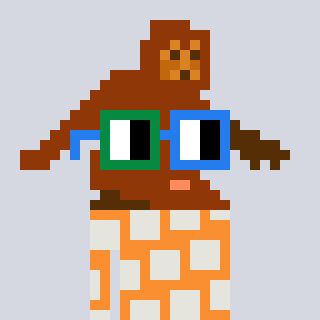
a pixel art character with square green and blue glasses, a bigfoot-shaped head and a orange-colored body on a cool background